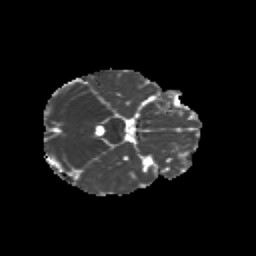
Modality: MD
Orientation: axial
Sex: female
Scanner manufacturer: siemens
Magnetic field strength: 3 T
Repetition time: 5 s
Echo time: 0.071 s